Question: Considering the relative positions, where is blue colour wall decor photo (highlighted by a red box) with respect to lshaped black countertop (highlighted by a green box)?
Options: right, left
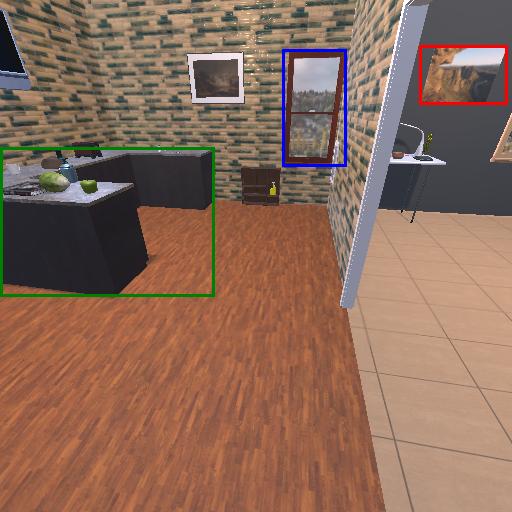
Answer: right